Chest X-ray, AP view. Patient: 28 years old, sex F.
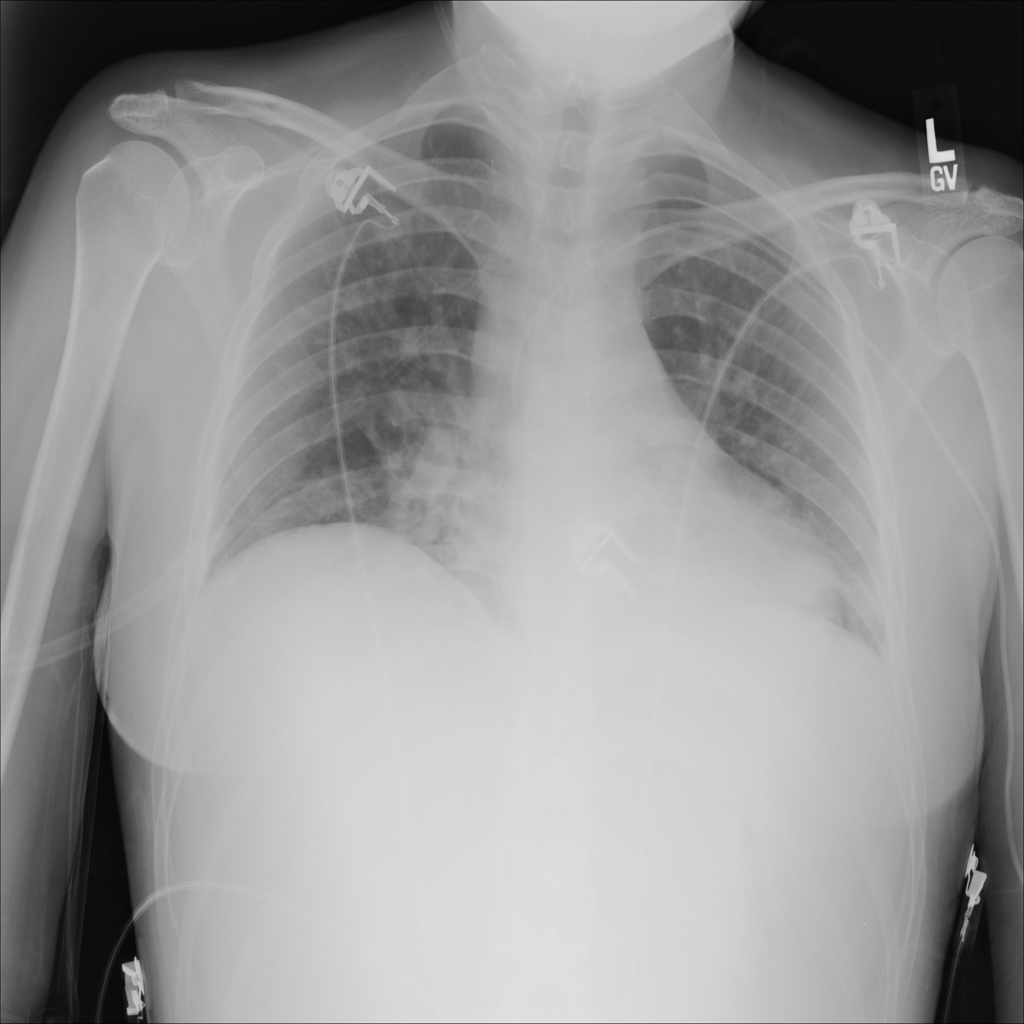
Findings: Nodule